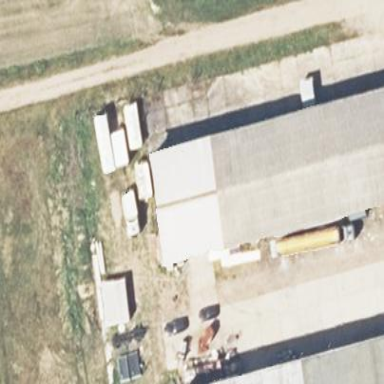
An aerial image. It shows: Farm auxiliary building.